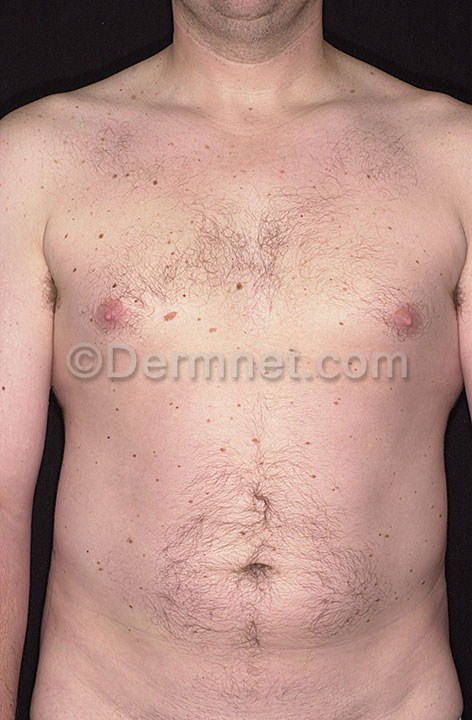
Disease: Melanoma Skin Cancer Nevi and Moles